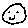
Label: smiley face